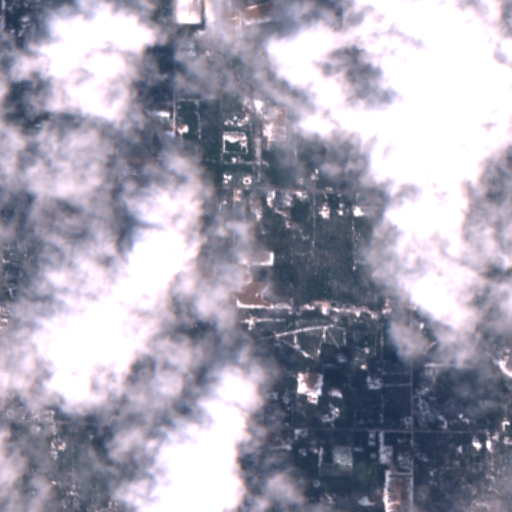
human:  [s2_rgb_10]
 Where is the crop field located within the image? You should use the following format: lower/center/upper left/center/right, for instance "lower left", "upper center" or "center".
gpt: The crop field is located in the upper right of the image.
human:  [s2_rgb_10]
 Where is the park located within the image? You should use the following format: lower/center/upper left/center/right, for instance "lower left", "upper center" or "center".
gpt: The park is located in the upper center of the image.
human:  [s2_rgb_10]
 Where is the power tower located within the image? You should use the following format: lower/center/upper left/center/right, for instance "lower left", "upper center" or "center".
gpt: The power tower is located in the upper left of the image.
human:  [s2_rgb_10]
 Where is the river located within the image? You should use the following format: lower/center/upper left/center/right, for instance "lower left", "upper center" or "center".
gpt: The river is located in the upper of the image.
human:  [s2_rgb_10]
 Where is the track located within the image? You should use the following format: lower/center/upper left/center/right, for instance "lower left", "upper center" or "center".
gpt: There is no track in the image.